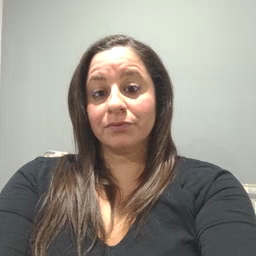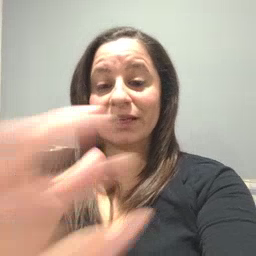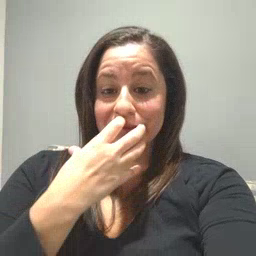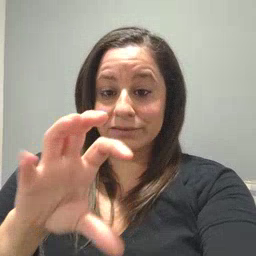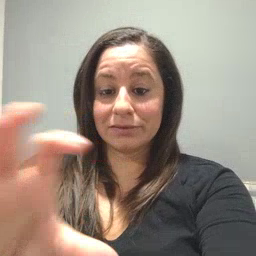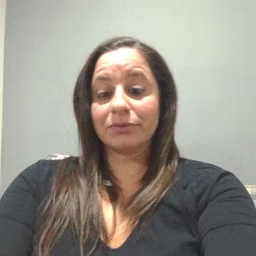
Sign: hot